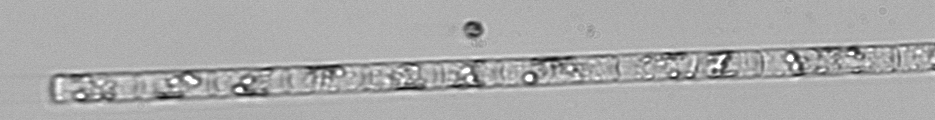
Label: Guinardia_delicatula